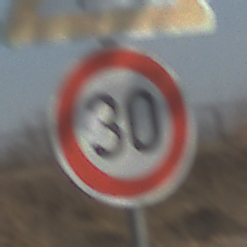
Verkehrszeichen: Geschwindigkeit30
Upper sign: SeitenwindVonLinks
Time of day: MorningAfternoon
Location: Outdoor (Suburban)
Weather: PartlyCloudy
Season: NotSpecified
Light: Natural